Field crop: tomato
Growth stage: 1
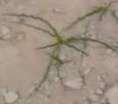
Species: cyperus